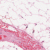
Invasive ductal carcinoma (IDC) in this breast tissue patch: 0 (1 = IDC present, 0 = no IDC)